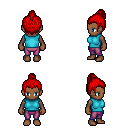
a pixel art fantasy rpg character, female body template, human, dark skin, teal sleeveless shirt, magenta pants, red short topknot hairstyle, four views (front, back, left, right), 2x2 character sprite sheet, small pixel art, hard edges, no anti-aliasing